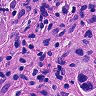
Metastatic tissue present: yes